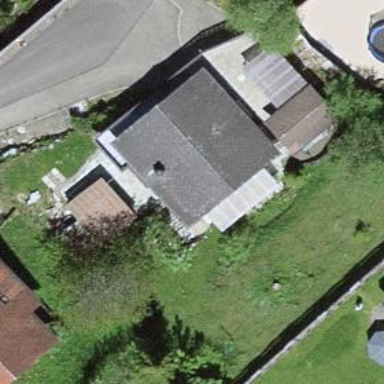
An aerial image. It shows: Detached building.